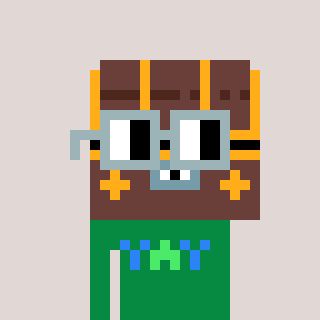
a pixel art character with square dark gray glasses, a treasure chest-shaped head and a green-colored body on a warm background